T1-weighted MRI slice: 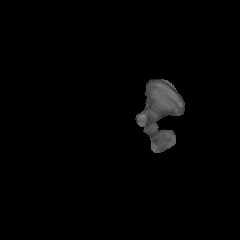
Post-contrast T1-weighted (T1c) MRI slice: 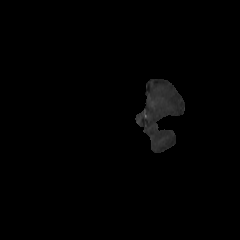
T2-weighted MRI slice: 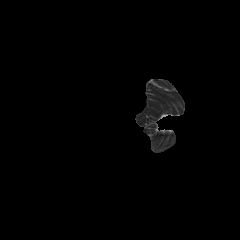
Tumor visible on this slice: no